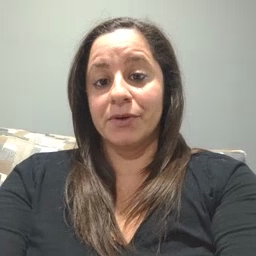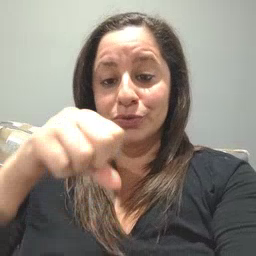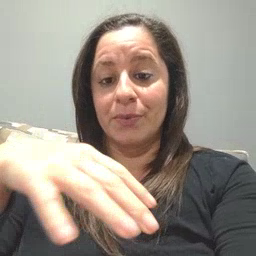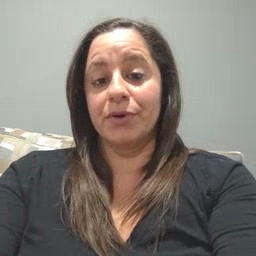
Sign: drop